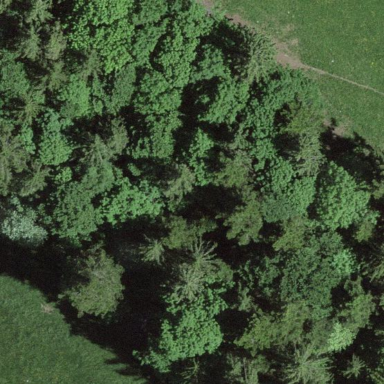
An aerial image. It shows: Mixed forest with variety of leaf types and cycles.